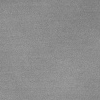
Atmospheric dust classification: dusty